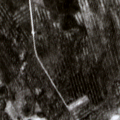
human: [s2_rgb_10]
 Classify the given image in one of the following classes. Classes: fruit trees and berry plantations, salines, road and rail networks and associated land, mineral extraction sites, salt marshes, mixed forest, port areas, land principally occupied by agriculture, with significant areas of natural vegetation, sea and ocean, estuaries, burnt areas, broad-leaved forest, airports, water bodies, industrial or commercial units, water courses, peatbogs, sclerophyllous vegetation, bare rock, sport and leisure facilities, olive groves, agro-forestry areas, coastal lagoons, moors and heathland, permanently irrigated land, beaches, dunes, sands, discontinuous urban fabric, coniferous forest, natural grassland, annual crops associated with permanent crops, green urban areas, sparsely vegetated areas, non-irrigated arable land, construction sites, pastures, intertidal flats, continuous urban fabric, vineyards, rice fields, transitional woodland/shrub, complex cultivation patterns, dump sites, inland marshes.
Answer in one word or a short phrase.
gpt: coniferous forest, mixed forest, transitional woodland/shrub